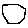
Label: hexagon